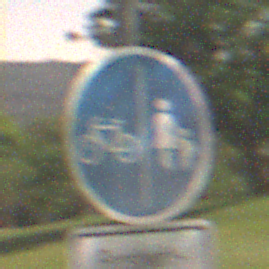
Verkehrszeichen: GetrennterRadUndGehwegRadwegLinks
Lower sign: BesondereFahrzeugeUndTransportgueter7
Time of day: Night
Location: Outdoor (Nature)
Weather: Clear
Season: NotSpecified
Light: Natural